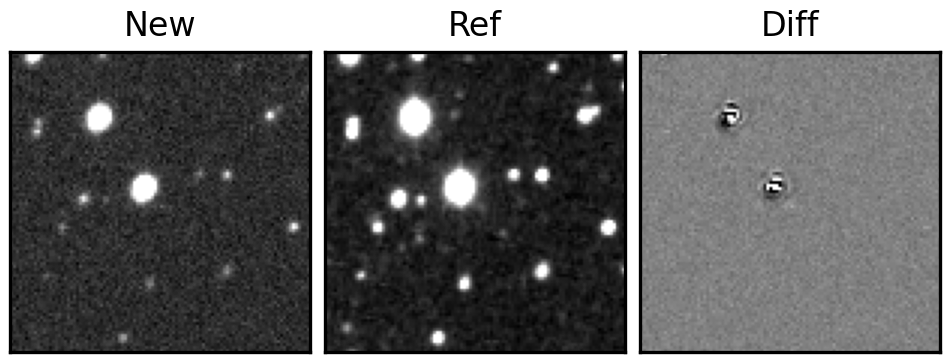
Label: bogus